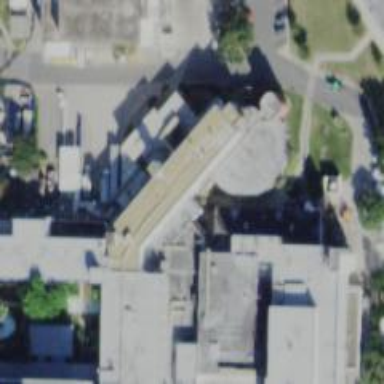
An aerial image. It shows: Hospital building.